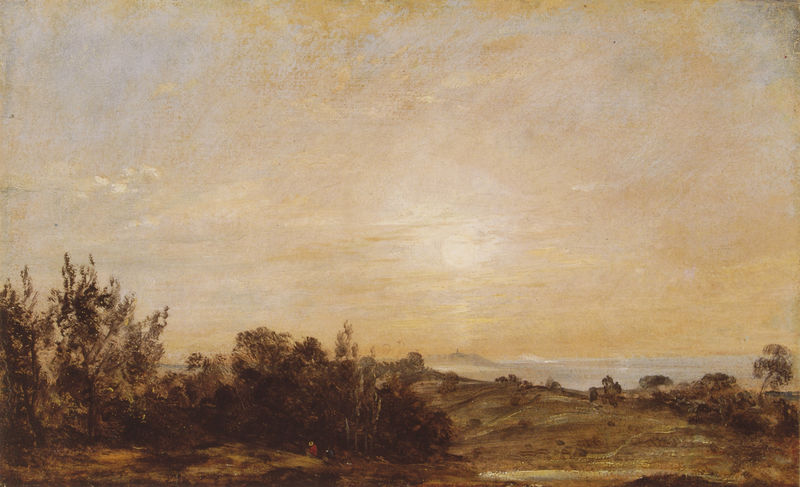
Titel: Hampstead Heath, Looking to Harrow, Sunset
Künstler: John Constable
Standort: New Haven (Connecticut)
Institution: Yale Center for British Art
Schlagwörter: baum, blau, blätter, dunkel, gemälde, gewitter, himmel, mann, meer, schatten, wasser, wolken, aquarell, bäume, fluss, frauen, gelb, grün, impressionismus, landschaft, menschen, mädchen, ocker, sand, see, ufer, äste, abend, braun, frau, grau, hell, hintergrund, licht, mitte, männer, orange, pastell, renoir, schwarz, vordergrund, weiss, zeichnung, ausblick, gras, haus, rasen, rose, rot, weg, wiese, wolke, beige, malerei, blass, mensch, weit, niederlande, öl, dämmerung, ebene, erde, ferne, horizont, horizontlinie, hügel, morgen, sonnenaufgang, strauch, weite, wind, busch, büsche, gebüsch, pastos, sonne, sträucher, boden, insel, gold, kind, personen, blatt, person, pflanze, pflanzen, england, sanft, wald, turm, gischt, küste, ruhig, strand, welle, wellen, ruhe, jungen, trocken, düne, dünen, sonnenlicht, dunst, gelände, nebel, sonnenuntergang, klein, landschaftsmalerei, rast, figuren, stille, romantik, schaum, ölgemälde, constable, luft, turner, blue, oil, people, red, women, langeweile, golden, green, painting, yellow, brown, plant, junge, transparenz, abendstimmung, leuchten, ozean, mond, diesig, abendhimmel, druck, leinwand, ölmalerei, frieden, landzunge, sandfarben, himme, hügelig, romantisch, cloud, clouds, karg, life, man, rocks, sky, tree, rouge, field, hill, hills, lake, landscape, mountain, nature, ocean, sea, water, rötlich, horizon, island, sun, trees, lichtquelle, versteck, evening, grass, light, river, bushes, path, view, caspar david friedrich, gegenlicht, verschleiert, impressionism, romantisme, soleil, ciel, foret, paysage, fall, englisch, lune, beach, landstrich, eau, schutz, small, niedrig, bräunlich, dirt, bleu, day, human, campagne, leaves, distanz, paths, watercolor, feucht, nuage, arbres, william, bush, impressionist, calm, aurore, brume, watteau, impressionnisme, naturalisme, sunset, colline, kinde, mer, dawn, sunrise, william turner, land, erhebung, goldocker, atmosphere, john constable, willian, hommes, mulde, pastelltöne, barren, hintergrun, hope, personnages, schwerpunkt, feuillage, robert, skyline, bildaufteilung, cyrrusbewölkung, meeresstimmung, scenery, 1800, viel himmel, schöne landschaft, abndhimmel, eweiß, shy, mare, hedge, skyh, aride, colinne, vally, morn, impress, laciert, bland, hedges, miniatures, heather, people in red, lighg, hubert, ugh